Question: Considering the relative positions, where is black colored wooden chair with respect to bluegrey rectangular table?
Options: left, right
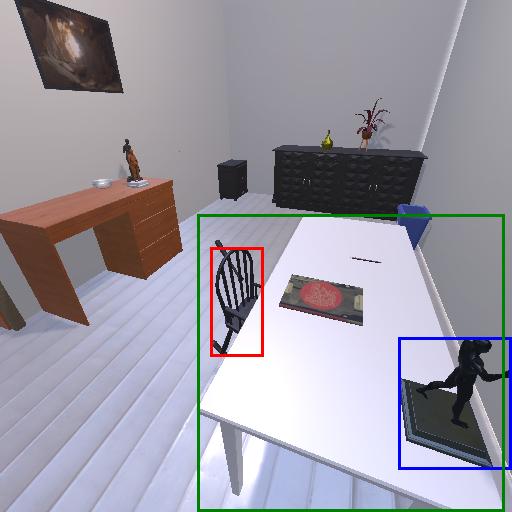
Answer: left